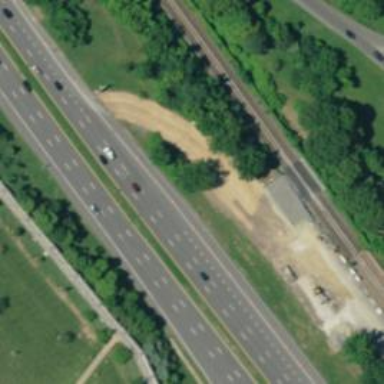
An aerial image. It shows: This image shows trunk highway that functions as expressway.